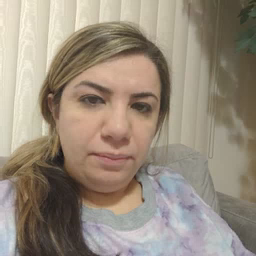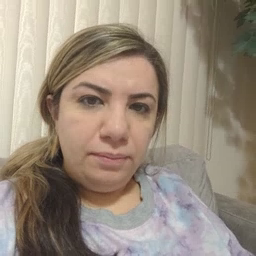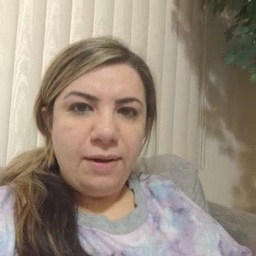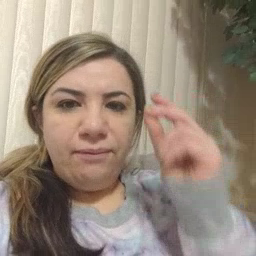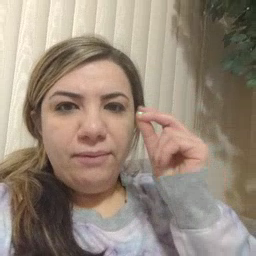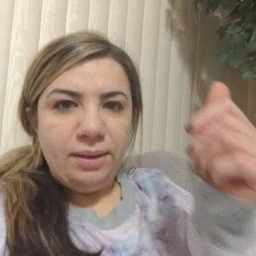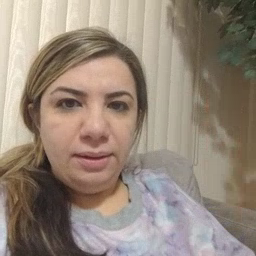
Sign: fast